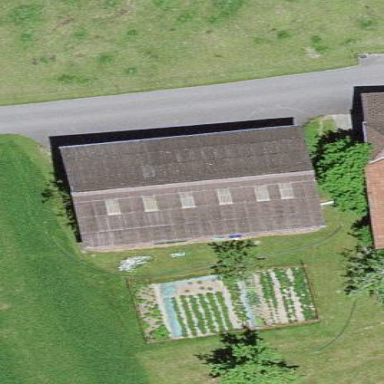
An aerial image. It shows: Shed.